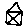
Label: house